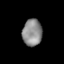
Tissue: lung
Cell type: Epithelial cells
Senescence score: 0.2092
Nuclear area (px): 512
Mean DAPI intensity: 140.119